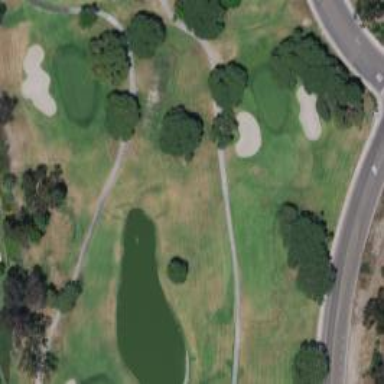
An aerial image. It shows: Rough area on grassy golf course.